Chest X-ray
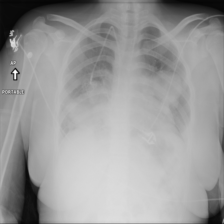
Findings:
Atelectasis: negative
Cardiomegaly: negative
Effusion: negative
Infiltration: negative
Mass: positive
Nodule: negative
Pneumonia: negative
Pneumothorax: negative
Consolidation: negative
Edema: negative
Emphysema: negative
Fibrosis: negative
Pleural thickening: negative
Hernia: negative